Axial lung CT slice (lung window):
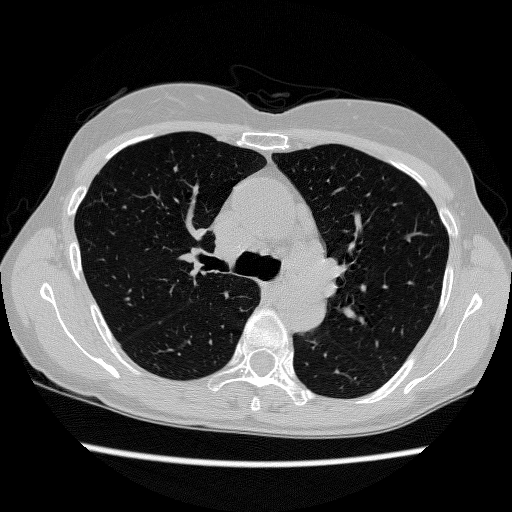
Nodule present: no